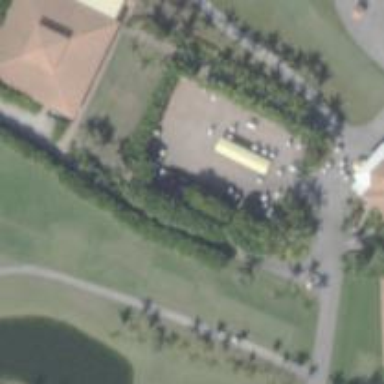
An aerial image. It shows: Parking area designated for golf carts.